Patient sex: M
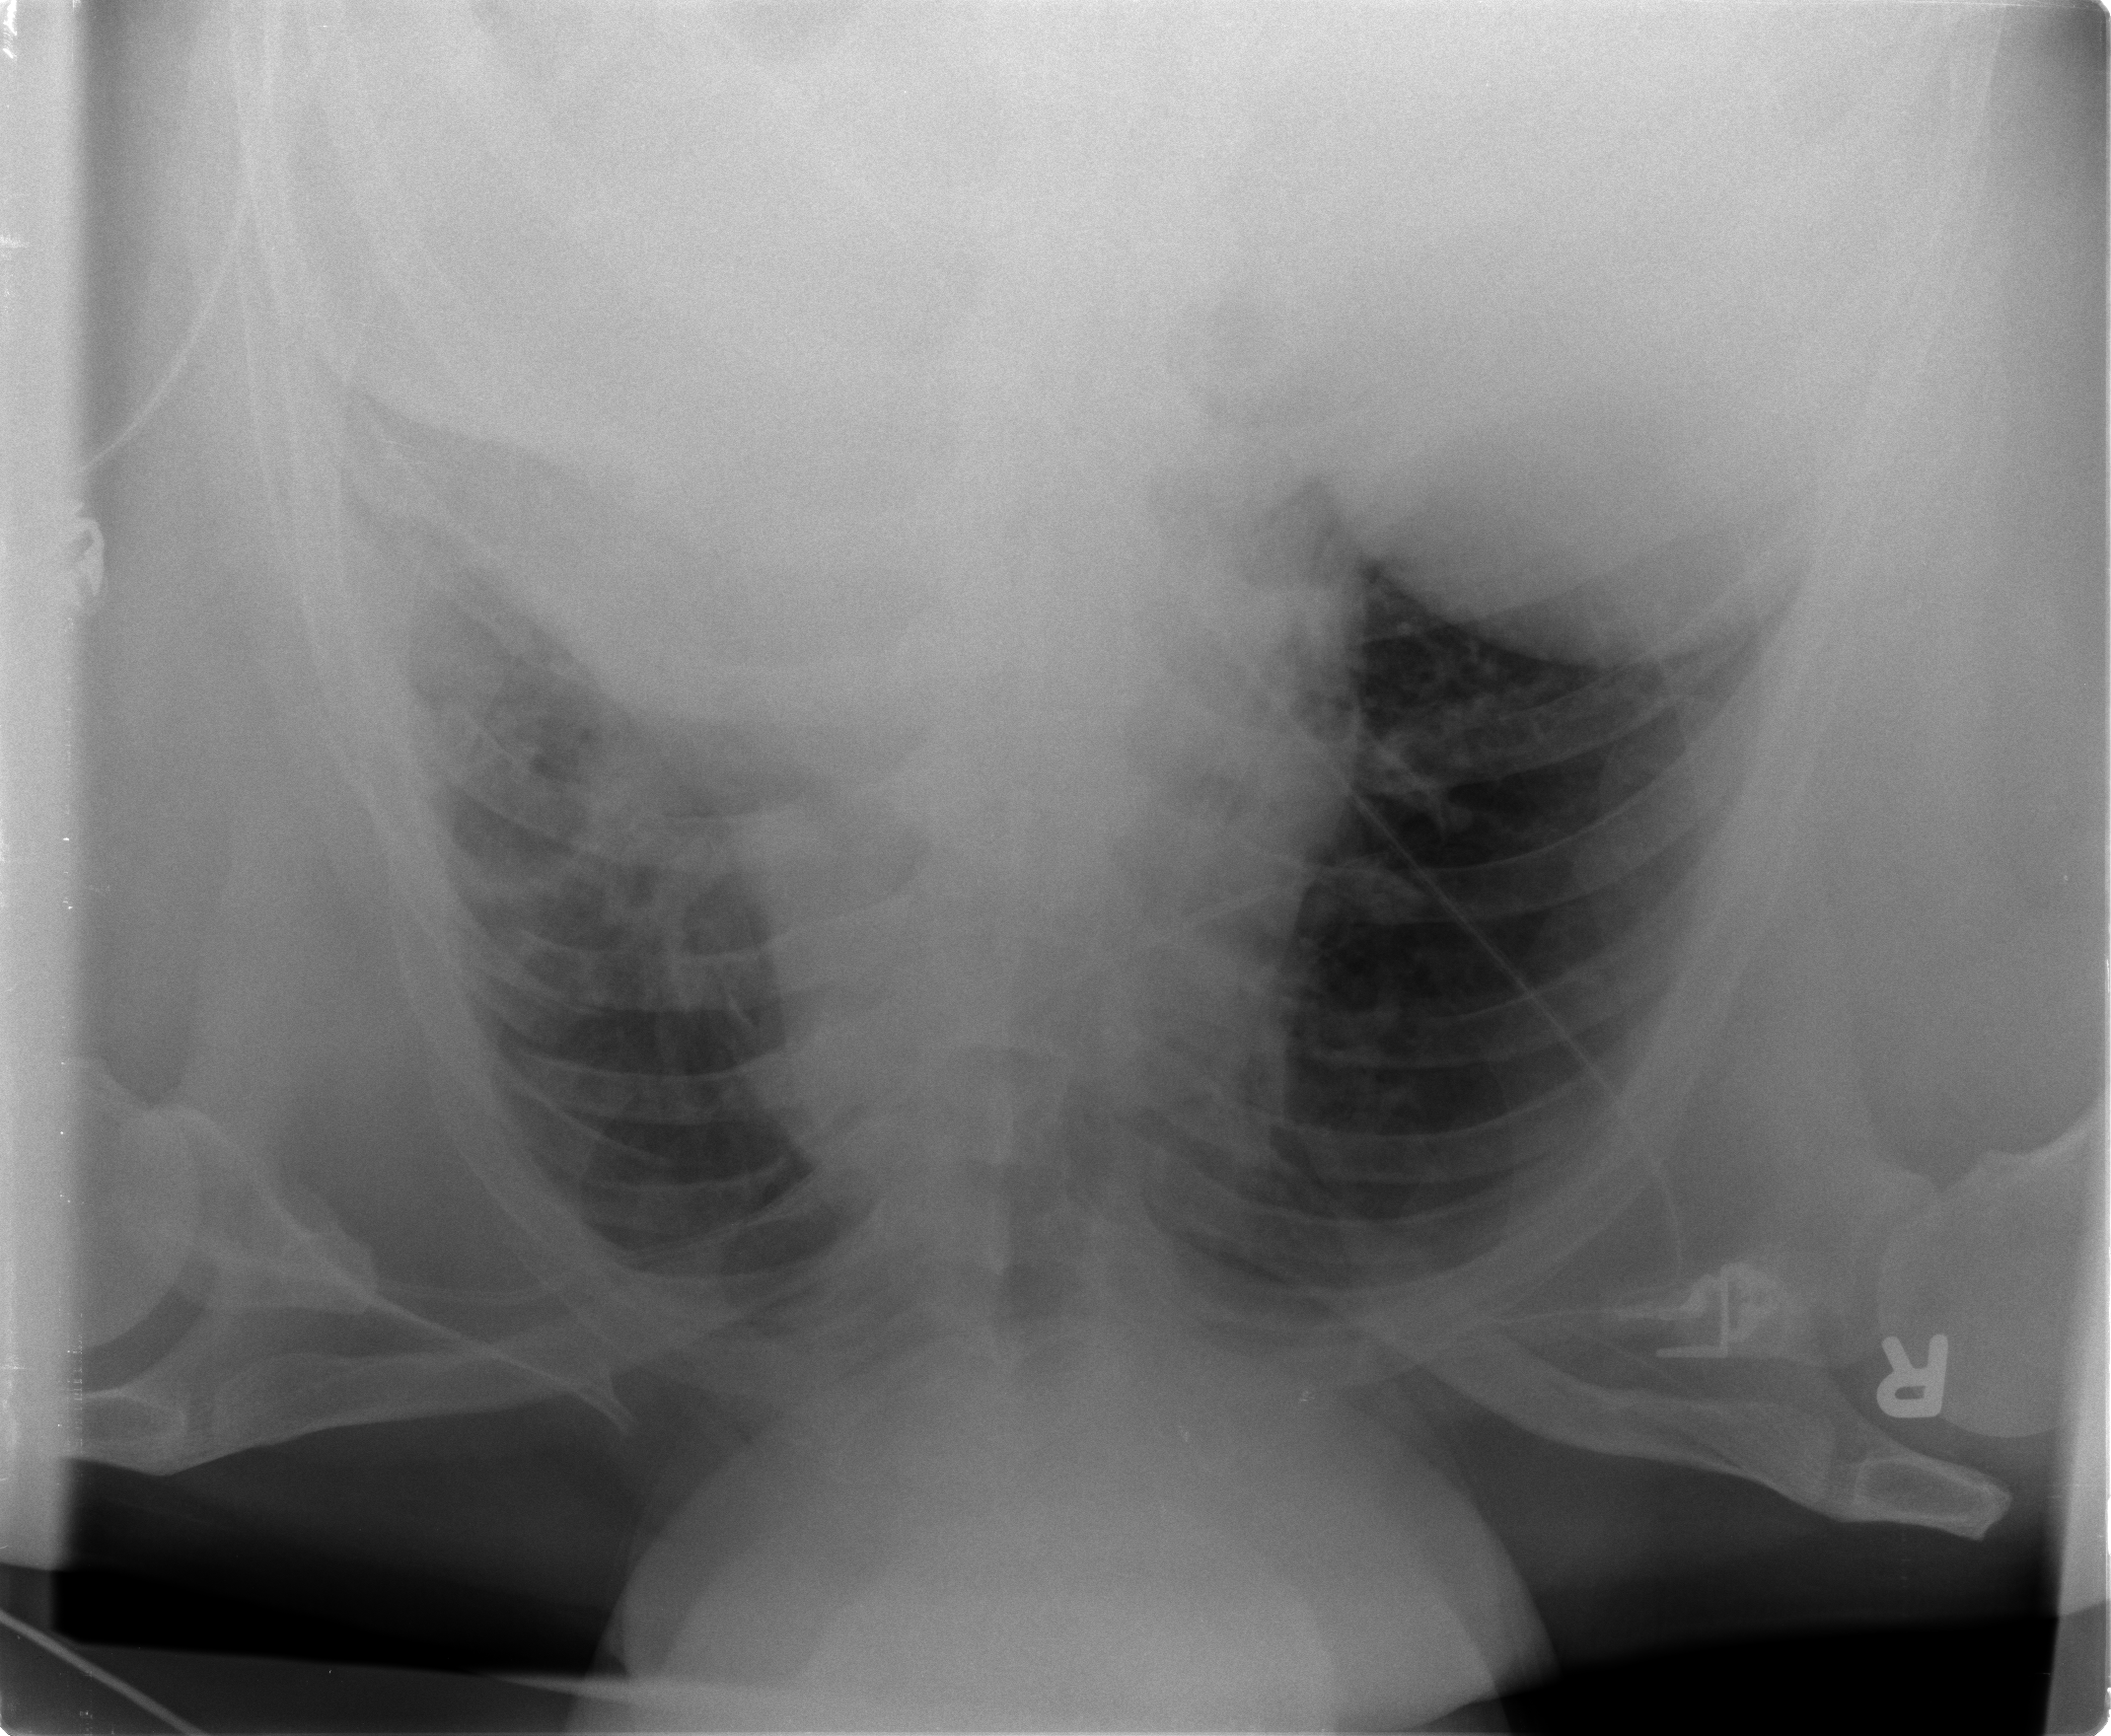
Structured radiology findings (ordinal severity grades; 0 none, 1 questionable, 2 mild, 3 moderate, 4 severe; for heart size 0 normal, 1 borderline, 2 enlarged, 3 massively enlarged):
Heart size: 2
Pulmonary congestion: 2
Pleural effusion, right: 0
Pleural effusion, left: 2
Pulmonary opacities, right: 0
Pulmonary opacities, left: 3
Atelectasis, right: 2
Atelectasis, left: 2